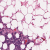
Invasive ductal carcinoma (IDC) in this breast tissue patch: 1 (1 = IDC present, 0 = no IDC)